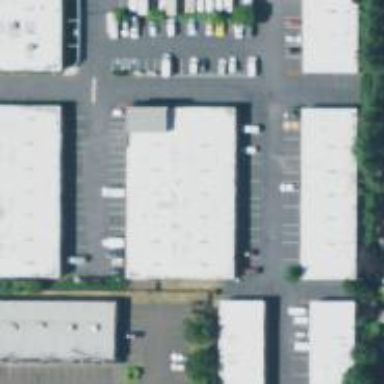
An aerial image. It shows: Commercial area.